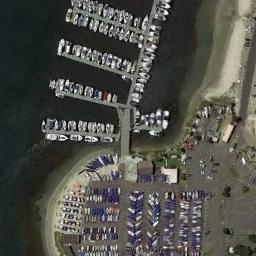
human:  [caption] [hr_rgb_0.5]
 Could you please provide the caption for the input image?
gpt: There were many white ships in the harbor .

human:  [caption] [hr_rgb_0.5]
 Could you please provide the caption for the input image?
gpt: Many ships moored neatly on the sea next to the harbor next to the parking lot .

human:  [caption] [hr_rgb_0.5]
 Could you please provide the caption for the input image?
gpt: There are many ships in the harbor .

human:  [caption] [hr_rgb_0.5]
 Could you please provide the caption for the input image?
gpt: The harbor has lots of neatly docked boats and lots of boats are in the open area on the shore .

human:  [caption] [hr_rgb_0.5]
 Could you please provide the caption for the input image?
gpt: There are many ships and a parking lot with many cars at the harbor .